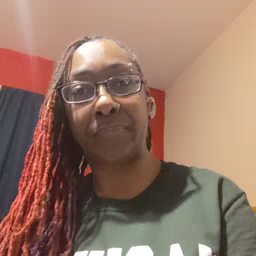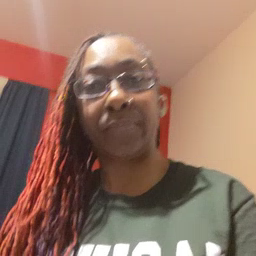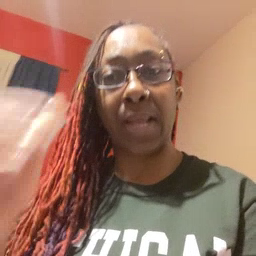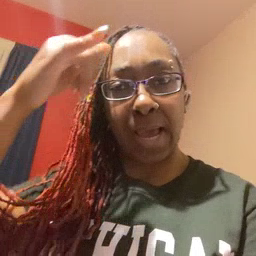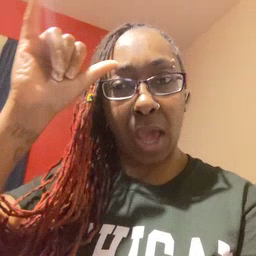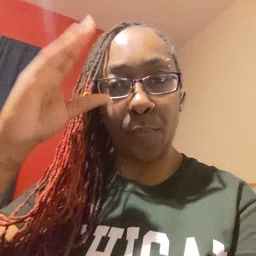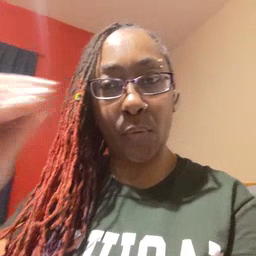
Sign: cowboy